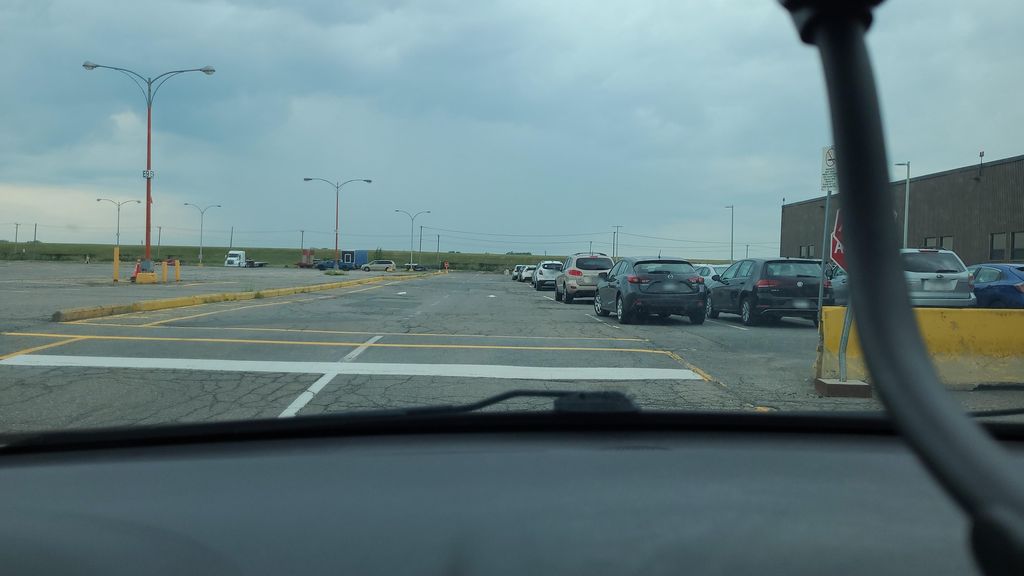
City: montreal